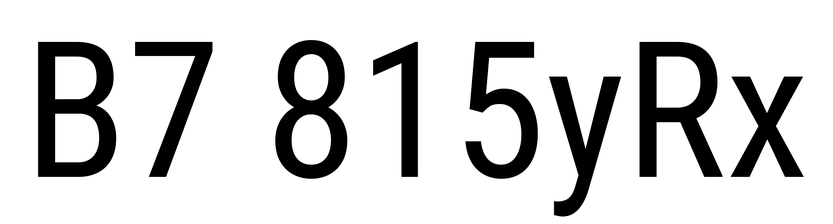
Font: Roboto_Condensed_Regular